Question: I am trying to install Android Studio on a 64 bit version of Ubuntu 14.04. However my installation stops at this point:

How can this be resolved ? Any suggestions or a solution itself would be most appreciated. Thank you very much for your time.
Edit:
Am I on the right track when I assume that this has something to do with the lack of 32 bit binaries on a 64 bit version of Ubuntu ? I tried logging in as root repeated the installation process, however the issue still persists. What am I doing wrong ? Is there an alternative way of installing platform tools ? Also, this is what my terminal tells me:
'''
[ 26263] ERROR - tRunWizard$SetupProgressStep$1 - platform-tools, tools and 7 more SDK components were not installed
com.android.tools.idea.welcome.WizardException: platform-tools, tools and 7 more SDK components were not installed
at com.android.tools.idea.welcome.InstallOperation.promptToRetry(InstallOperation.java:109)
at com.android.tools.idea.welcome.InstallComponentsOperation.perform(InstallComponentsOperation.java:80)
at com.android.tools.idea.welcome.InstallComponentsOperation.perform(InstallComponentsOperation.java:38)
at com.android.tools.idea.welcome.InstallOperation$1.compute(InstallOperation.java:80)
at com.android.tools.idea.welcome.InstallContext$Wrapper.run(InstallContext.java:127)
at com.intellij.openapi.progress.ProgressManager.executeProcessUnderProgress(ProgressManager.java:209)
at com.intellij.openapi.progress.impl.ProgressManagerImpl.executeProcessUnderProgress(ProgressManagerImpl.java:212)
at com.android.tools.idea.welcome.ProgressStep.run(ProgressStep.java:167)
at com.android.tools.idea.welcome.InstallContext.run(InstallContext.java:77)
at com.android.tools.idea.welcome.InstallOperation.execute(InstallOperation.java:72)
at com.android.tools.idea.welcome.InstallOperation$OperationChain.perform(InstallOperation.java:151)
at com.android.tools.idea.welcome.InstallOperation.execute(InstallOperation.java:68)
at com.android.tools.idea.welcome.InstallOperation$OperationChain.perform(InstallOperation.java:149)
at com.android.tools.idea.welcome.InstallOperation.execute(InstallOperation.java:68)
at com.android.tools.idea.welcome.InstallOperation$OperationChain.perform(InstallOperation.java:149)
at com.android.tools.idea.welcome.InstallOperation.execute(InstallOperation.java:68)
at com.android.tools.idea.welcome.InstallComponentsPath.runLongOperation(InstallComponentsPath.java:301)
at com.android.tools.idea.welcome.FirstRunWizard.doLongRunningOperation(FirstRunWizard.java:126)
at com.android.tools.idea.welcome.FirstRunWizard.access$000(FirstRunWizard.java:41)
at com.android.tools.idea.welcome.FirstRunWizard$SetupProgressStep$1.run(FirstRunWizard.java:160)
at com.android.tools.idea.welcome.FirstRunWizardHost$LongRunningOperationWrapper.run(FirstRunWizardHost.java:432)
at com.intellij.openapi.progress.impl.ProgressManagerImpl$TaskRunnable.run(ProgressManagerImpl.java:471)
at com.intellij.openapi.progress.impl.ProgressManagerImpl$2.run(ProgressManagerImpl.java:178)
at com.intellij.openapi.progress.ProgressManager.executeProcessUnderProgress(ProgressManager.java:209)
at com.intellij.openapi.progress.impl.ProgressManagerImpl.executeProcessUnderProgress(ProgressManagerImpl.java:212)
at com.intellij.openapi.progress.impl.ProgressManagerImpl.runProcess(ProgressManagerImpl.java:171)
at com.intellij.openapi.progress.impl.ProgressManagerImpl$8.run(ProgressManagerImpl.java:380)
at com.intellij.openapi.application.impl.ApplicationImpl$8.run(ApplicationImpl.java:419)
at java.util.concurrent.Executors$RunnableAdapter.call(Executors.java:471)
at java.util.concurrent.FutureTask.run(FutureTask.java:262)
at java.util.concurrent.ThreadPoolExecutor.runWorker(ThreadPoolExecutor.java:1145)
at java.util.concurrent.ThreadPoolExecutor$Worker.run(ThreadPoolExecutor.java:615)
at java.lang.Thread.run(Thread.java:745)
at com.intellij.openapi.application.impl.ApplicationImpl$1$1.run(ApplicationImpl.java:149)
[ 26271] ERROR - tRunWizard$SetupProgressStep$1 - Android Studio 1.1.0 Build #AI-<PHONE>
[ 26277] ERROR - tRunWizard$SetupProgressStep$1 - JDK: 1.7.0_75
[ 26277] ERROR - tRunWizard$SetupProgressStep$1 - VM: Java HotSpot(TM) 64-Bit Server VM
[ 26277] ERROR - tRunWizard$SetupProgressStep$1 - Vendor: Oracle Corporation
[ 26277] ERROR - tRunWizard$SetupProgressStep$1 - OS: Linux
[ 26277] ERROR - tRunWizard$SetupProgressStep$1 - Last Action:
[ 31892] WARN - api.vfs.impl.local.FileWatcher - Watcher terminated with exit code 0
'''
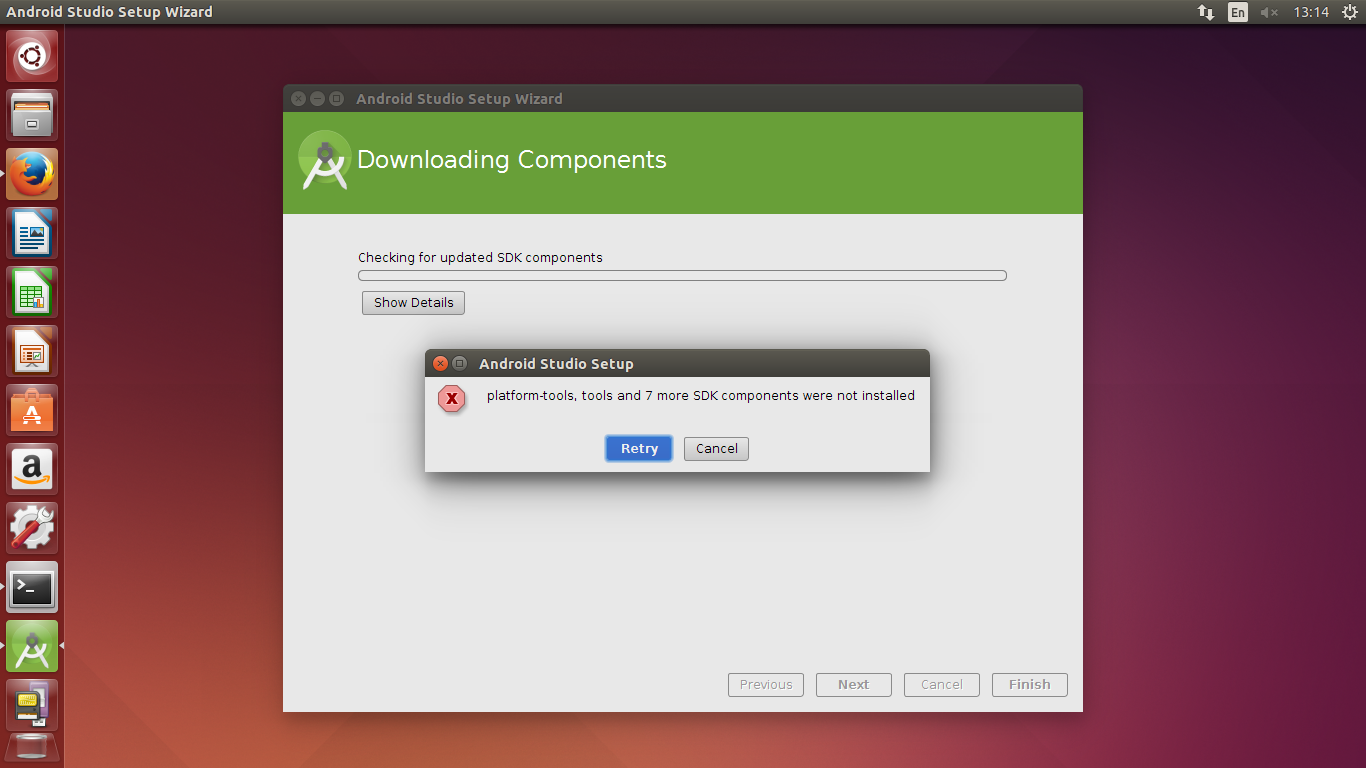
Answer: Ok, answering my question. I still really don't know why Android Studio's installer does not complete the installation for me, but one workaround is to manually download all the components you need (or rather the components that Android Studio cannot install) by going to:
'''
/home/<your-system-name>/Android/Sdk/tools
'''
and then running the Android shell script file.
Use
'''
sh Android
'''
and download all the components you need from the SDK manager. Once you are done run the studio.sh script file from:
'''
/home/<your-system-name>/Documents/android-studio/bin/
'''
or from where you have Android Studio extracted.
Note that Android Studio may still tell you that certain other components cannot be installed and all you have to do is to repeat the process i.e manually download the components that Android Studio needs and then run studio.sh.
Also ensure that you have a 64 bit version of Oracle Java and the necessary 32 bit executables(as @Archer Riley's answer indicates) to complete installation.